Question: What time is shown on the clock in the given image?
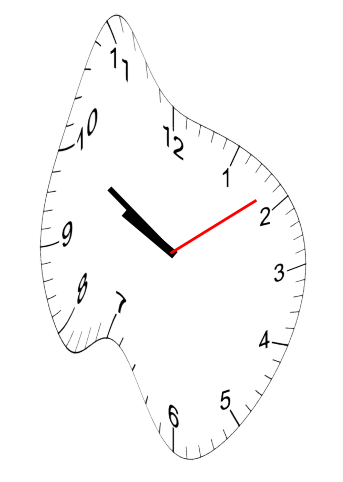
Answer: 09:50:09